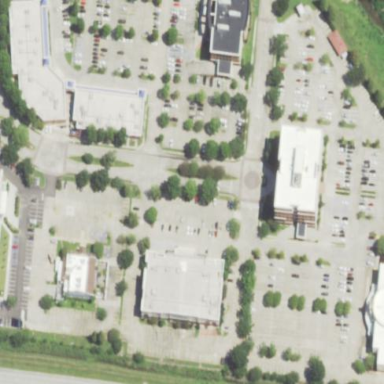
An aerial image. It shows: Retail area.